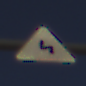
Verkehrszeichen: DoppelkurveZunaechstLinks
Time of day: SunriseSunset
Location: Outdoor (Nature)
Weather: Clear
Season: NotSpecified
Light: Natural